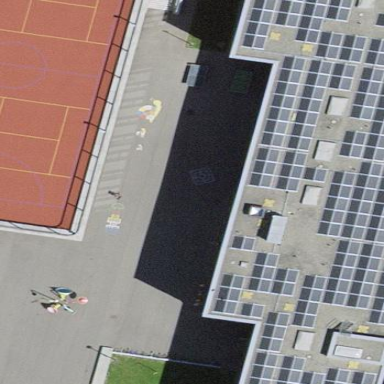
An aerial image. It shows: School.